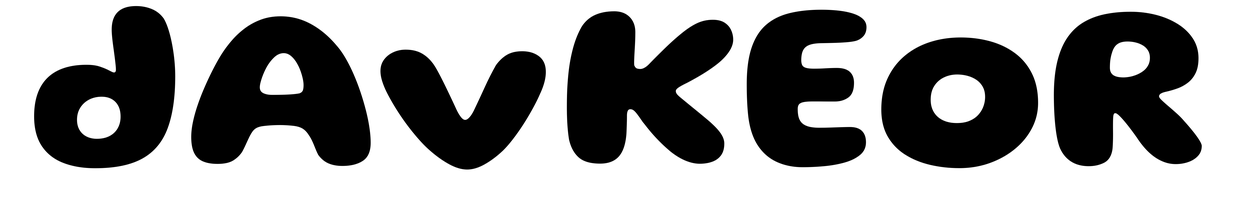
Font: Gluten_Bold